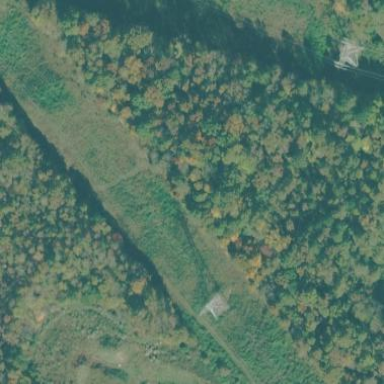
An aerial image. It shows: Mixed woodland with variety of leaf types and cycles.